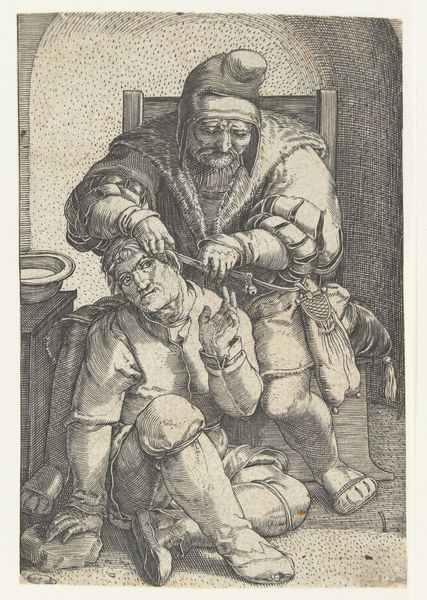
Titel: De chirurgijn
Standort: Amsterdam
Institution: Rijksmuseum
Schlagwörter: mann, wasser, sitzen, hut, ohr, schwarz, stuhl, tisch, haube, mütze, messer, schale, hals, schuhe, kissen, scheren, druck, stich, beutel, schneiden, barbier, friseur, bader, rasur, frisör